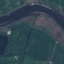
Land use / land cover: River